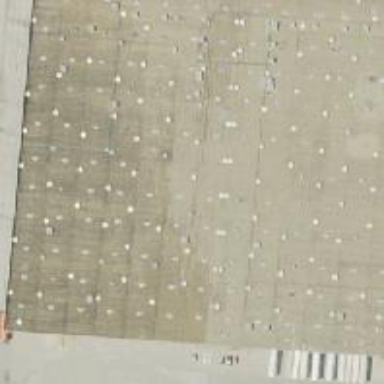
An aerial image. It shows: Industrial building.